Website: bh-photo
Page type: payment
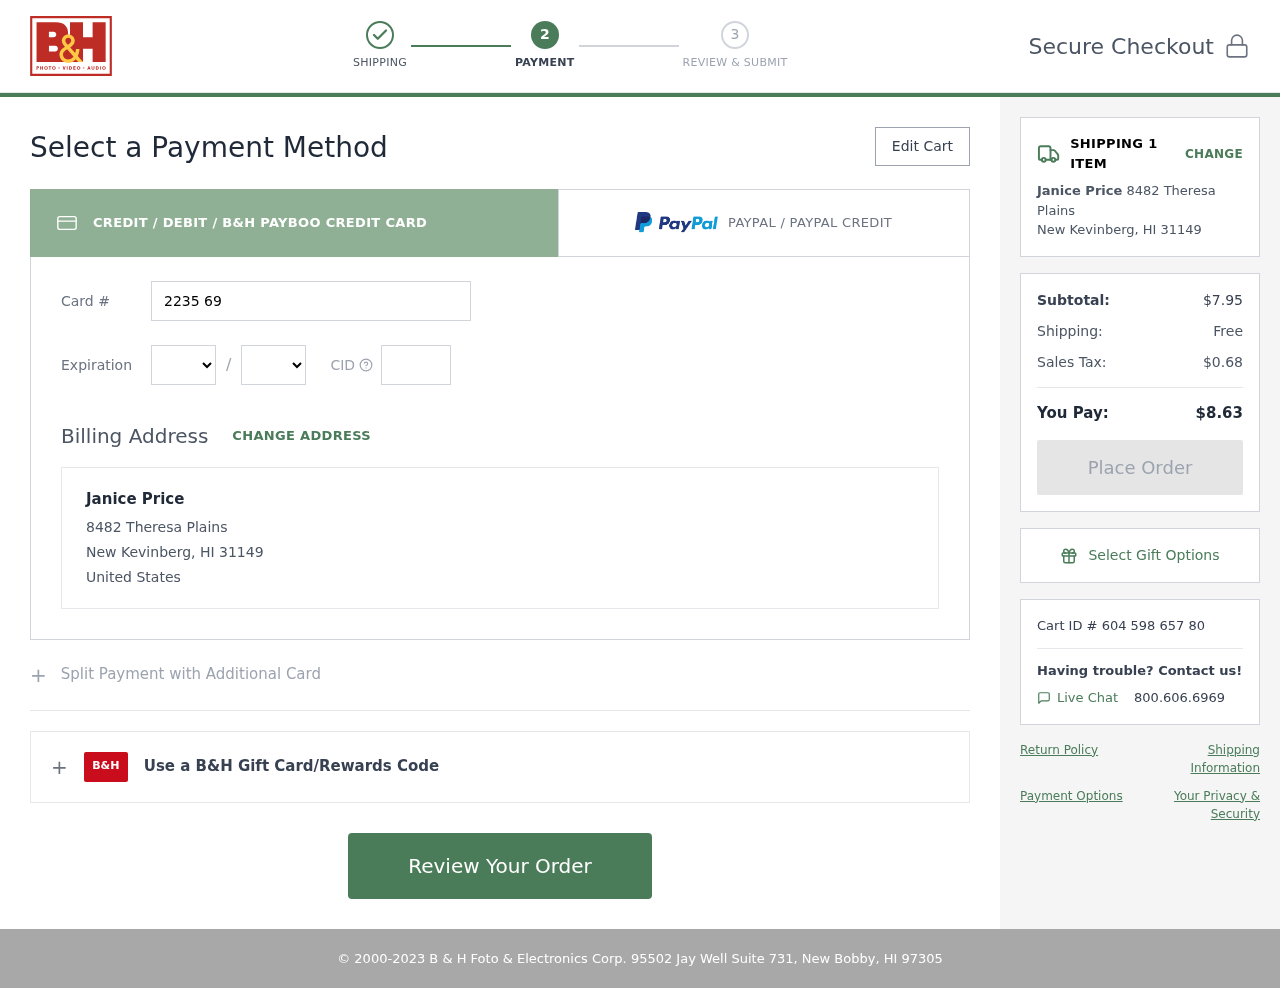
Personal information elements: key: PII_CARD_CVV
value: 258
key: PII_CARD_EXPIRY_MONTH
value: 08
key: PII_CARD_EXPIRY_YEAR
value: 27
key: PII_CARD_NUMBER
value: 2235 6940 6877 3160
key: PII_CITY_STATE_ZIP
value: New Kevinberg, HI 31149
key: PII_COUNTRY
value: United States
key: PII_FULLNAME
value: Janice Price
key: PII_STREET
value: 8482 Theresa Plains
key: PII_FULLNAME2
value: Janice Price
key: PII_CITY
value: New Kevinberg
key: PII_STATE_ABBR
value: HI
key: PII_POSTCODE
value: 31149
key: PII_POSTCODE_FULL
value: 31149
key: PII_CITY_STATE
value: New Kevinberg, HI
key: PII_POSTCODE_NUMERIC
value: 31149
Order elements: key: ORDER_NUM_ITEMS
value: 1
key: ORDER_SUBTOTAL
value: $7.95
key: ORDER_SHIPPING_COST
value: Free
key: ORDER_TAX
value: $0.68
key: ORDER_TOTAL
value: $8.63
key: ORDER_ID
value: Cart ID # 604 598 657 80